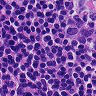
Metastatic tissue present: no